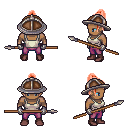
a pixel art fantasy rpg character, male body template, human, dark skin, white pirate shirt, magenta pants, red short topknot hairstyle, chain helm, metal gloves, maroon shoes, spear, four views (front, back, left, right), 2x2 character sprite sheet, small pixel art, hard edges, no anti-aliasing